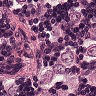
Metastatic tissue present: yes